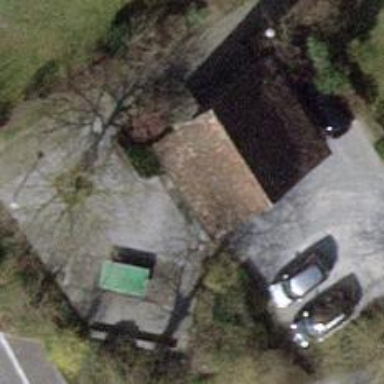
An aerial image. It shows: Shed.